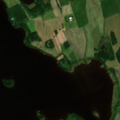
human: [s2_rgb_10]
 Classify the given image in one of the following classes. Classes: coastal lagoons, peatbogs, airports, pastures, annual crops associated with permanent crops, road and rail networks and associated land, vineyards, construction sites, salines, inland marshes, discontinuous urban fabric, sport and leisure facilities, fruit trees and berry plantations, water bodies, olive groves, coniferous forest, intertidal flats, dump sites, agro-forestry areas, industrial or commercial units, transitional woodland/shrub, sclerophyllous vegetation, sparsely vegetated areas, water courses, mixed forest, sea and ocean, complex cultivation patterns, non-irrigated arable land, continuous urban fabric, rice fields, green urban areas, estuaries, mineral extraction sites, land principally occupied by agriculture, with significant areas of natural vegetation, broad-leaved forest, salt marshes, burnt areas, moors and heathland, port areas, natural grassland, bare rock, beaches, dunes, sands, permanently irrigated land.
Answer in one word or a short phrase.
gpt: non-irrigated arable land, land principally occupied by agriculture, with significant areas of natural vegetation, coniferous forest, water bodies